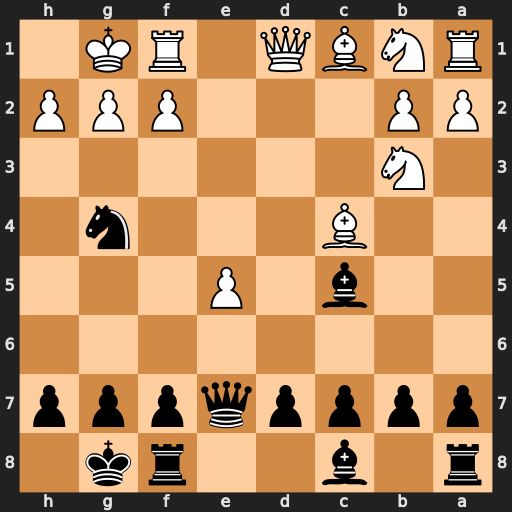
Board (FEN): r1b2rk1/ppppqppp/8/2b1P3/2B3n1/1N6/PP3PPP/RNBQ1RK1
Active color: b
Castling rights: -
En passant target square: -
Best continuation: Qh4 Qxg4 Qxg4